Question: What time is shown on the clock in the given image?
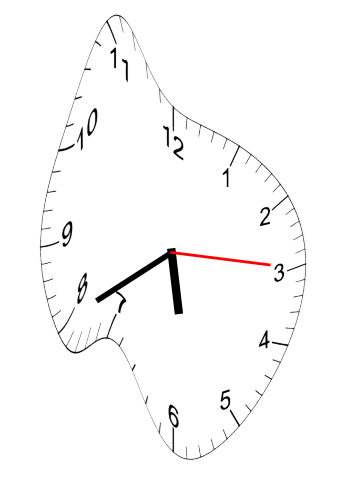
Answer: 05:40:15